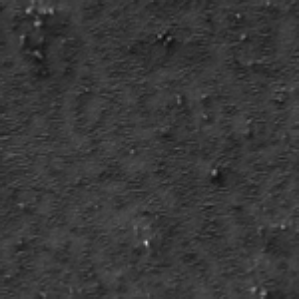
Label: frost